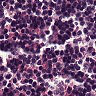
Metastatic tissue present: no